Field crop: tomato
Growth stage: 1
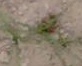
Species: cyperus